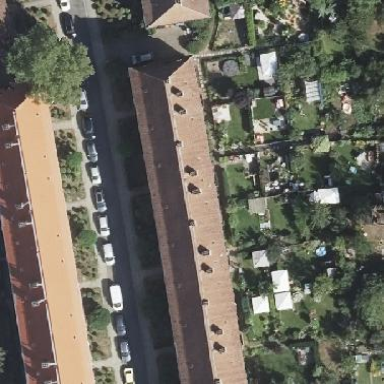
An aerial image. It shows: Hipped roof on apartment building.